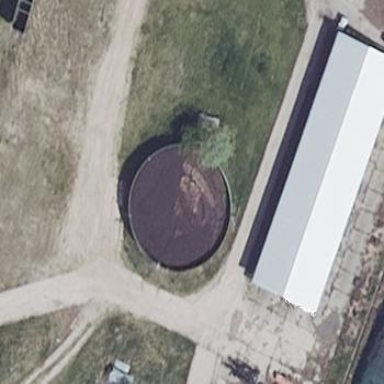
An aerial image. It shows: Storage tank that is man-made.